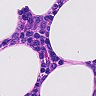
Metastatic tissue present: no